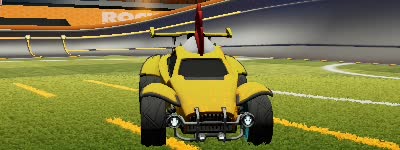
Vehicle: octane